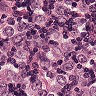
Metastatic tissue present: yes